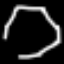
Label: octagon